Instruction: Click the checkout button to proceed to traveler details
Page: cart
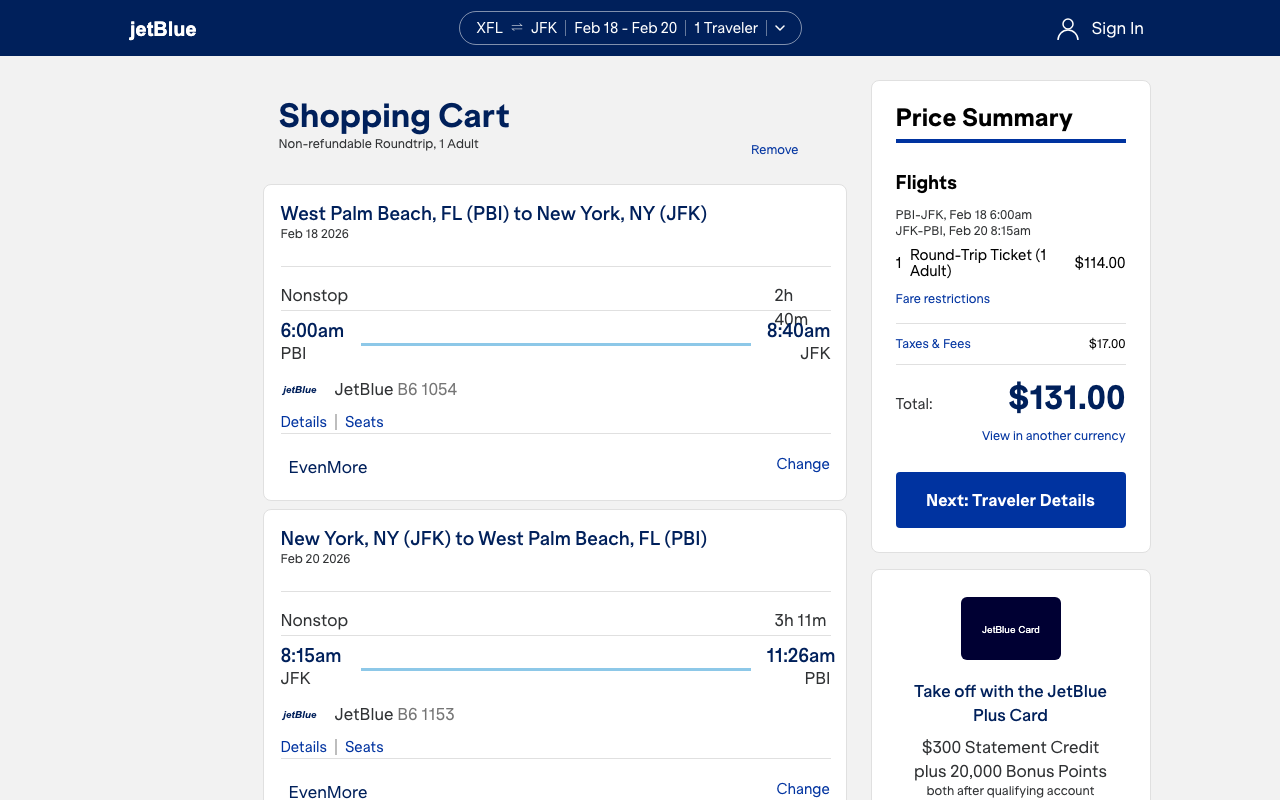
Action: click